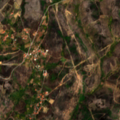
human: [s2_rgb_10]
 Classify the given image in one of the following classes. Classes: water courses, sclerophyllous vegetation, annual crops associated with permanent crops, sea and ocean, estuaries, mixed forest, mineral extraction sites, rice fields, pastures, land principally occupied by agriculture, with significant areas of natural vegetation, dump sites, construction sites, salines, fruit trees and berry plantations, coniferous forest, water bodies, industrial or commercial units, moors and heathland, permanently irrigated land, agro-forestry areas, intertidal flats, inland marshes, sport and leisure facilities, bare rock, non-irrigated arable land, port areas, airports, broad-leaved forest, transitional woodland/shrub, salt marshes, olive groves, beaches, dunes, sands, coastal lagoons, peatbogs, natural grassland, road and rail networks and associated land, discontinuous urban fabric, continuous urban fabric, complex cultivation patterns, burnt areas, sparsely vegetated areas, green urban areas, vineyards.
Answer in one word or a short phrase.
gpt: annual crops associated with permanent crops, coniferous forest, transitional woodland/shrub